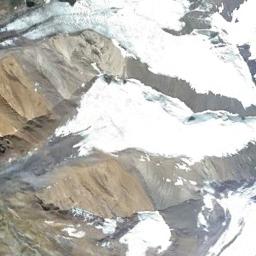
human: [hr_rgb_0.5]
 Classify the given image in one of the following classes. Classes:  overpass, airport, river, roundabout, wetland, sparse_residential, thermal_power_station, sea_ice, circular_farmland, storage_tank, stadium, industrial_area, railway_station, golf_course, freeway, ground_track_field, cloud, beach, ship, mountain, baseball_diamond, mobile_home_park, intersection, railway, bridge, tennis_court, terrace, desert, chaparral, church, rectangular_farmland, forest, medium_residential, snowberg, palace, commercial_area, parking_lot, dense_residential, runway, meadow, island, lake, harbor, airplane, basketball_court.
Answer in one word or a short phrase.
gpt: snowberg